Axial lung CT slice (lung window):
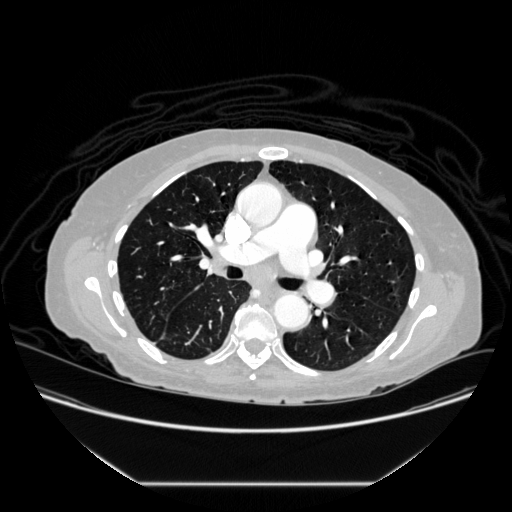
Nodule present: no